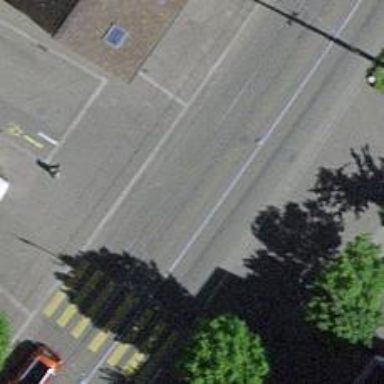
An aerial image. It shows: Tram level crossing on railway.